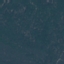
Land use / land cover: Forest